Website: walmart
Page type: customer-info-address
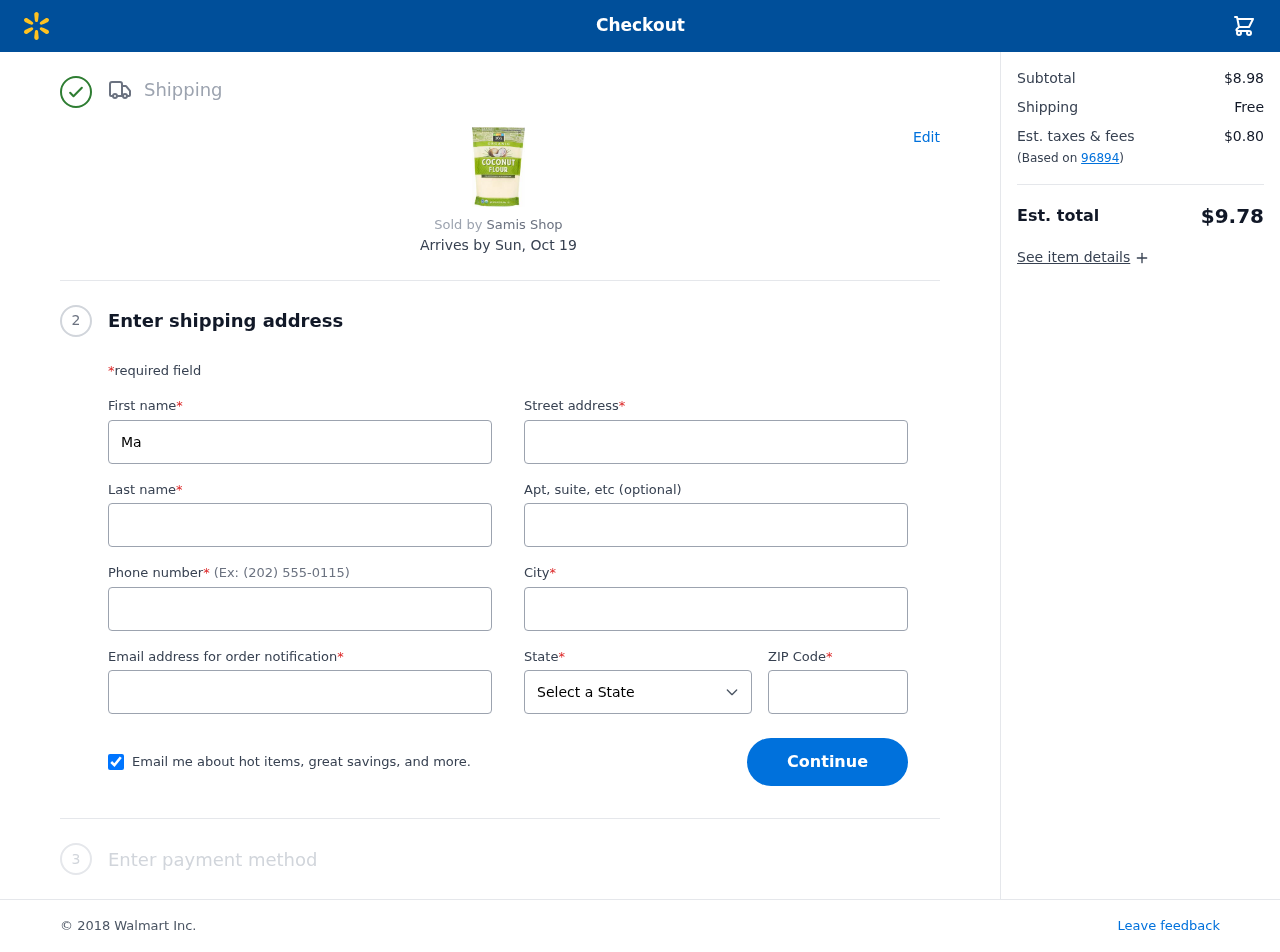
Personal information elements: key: PII_CITY
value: Elizabethbury
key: PII_EMAIL
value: marybarker@yahoo.com
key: PII_FIRSTNAME
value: Mary
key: PII_LASTNAME
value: Barker
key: PII_PHONE
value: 6909784773
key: PII_POSTCODE
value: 96894
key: PII_STATE
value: Florida
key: PII_STREET
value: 2788 Goodwin Lock
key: PII_STREET2
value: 5106 Williams Ports Apt. 485
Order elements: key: ORDER_DELIVERY_DATE
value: Sun, Oct 19
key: ORDER_SUBTOTAL
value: $8.98
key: ORDER_SHIPPING_COST
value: Free
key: ORDER_TAX
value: $0.80
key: ORDER_TOTAL
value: $9.78